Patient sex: F
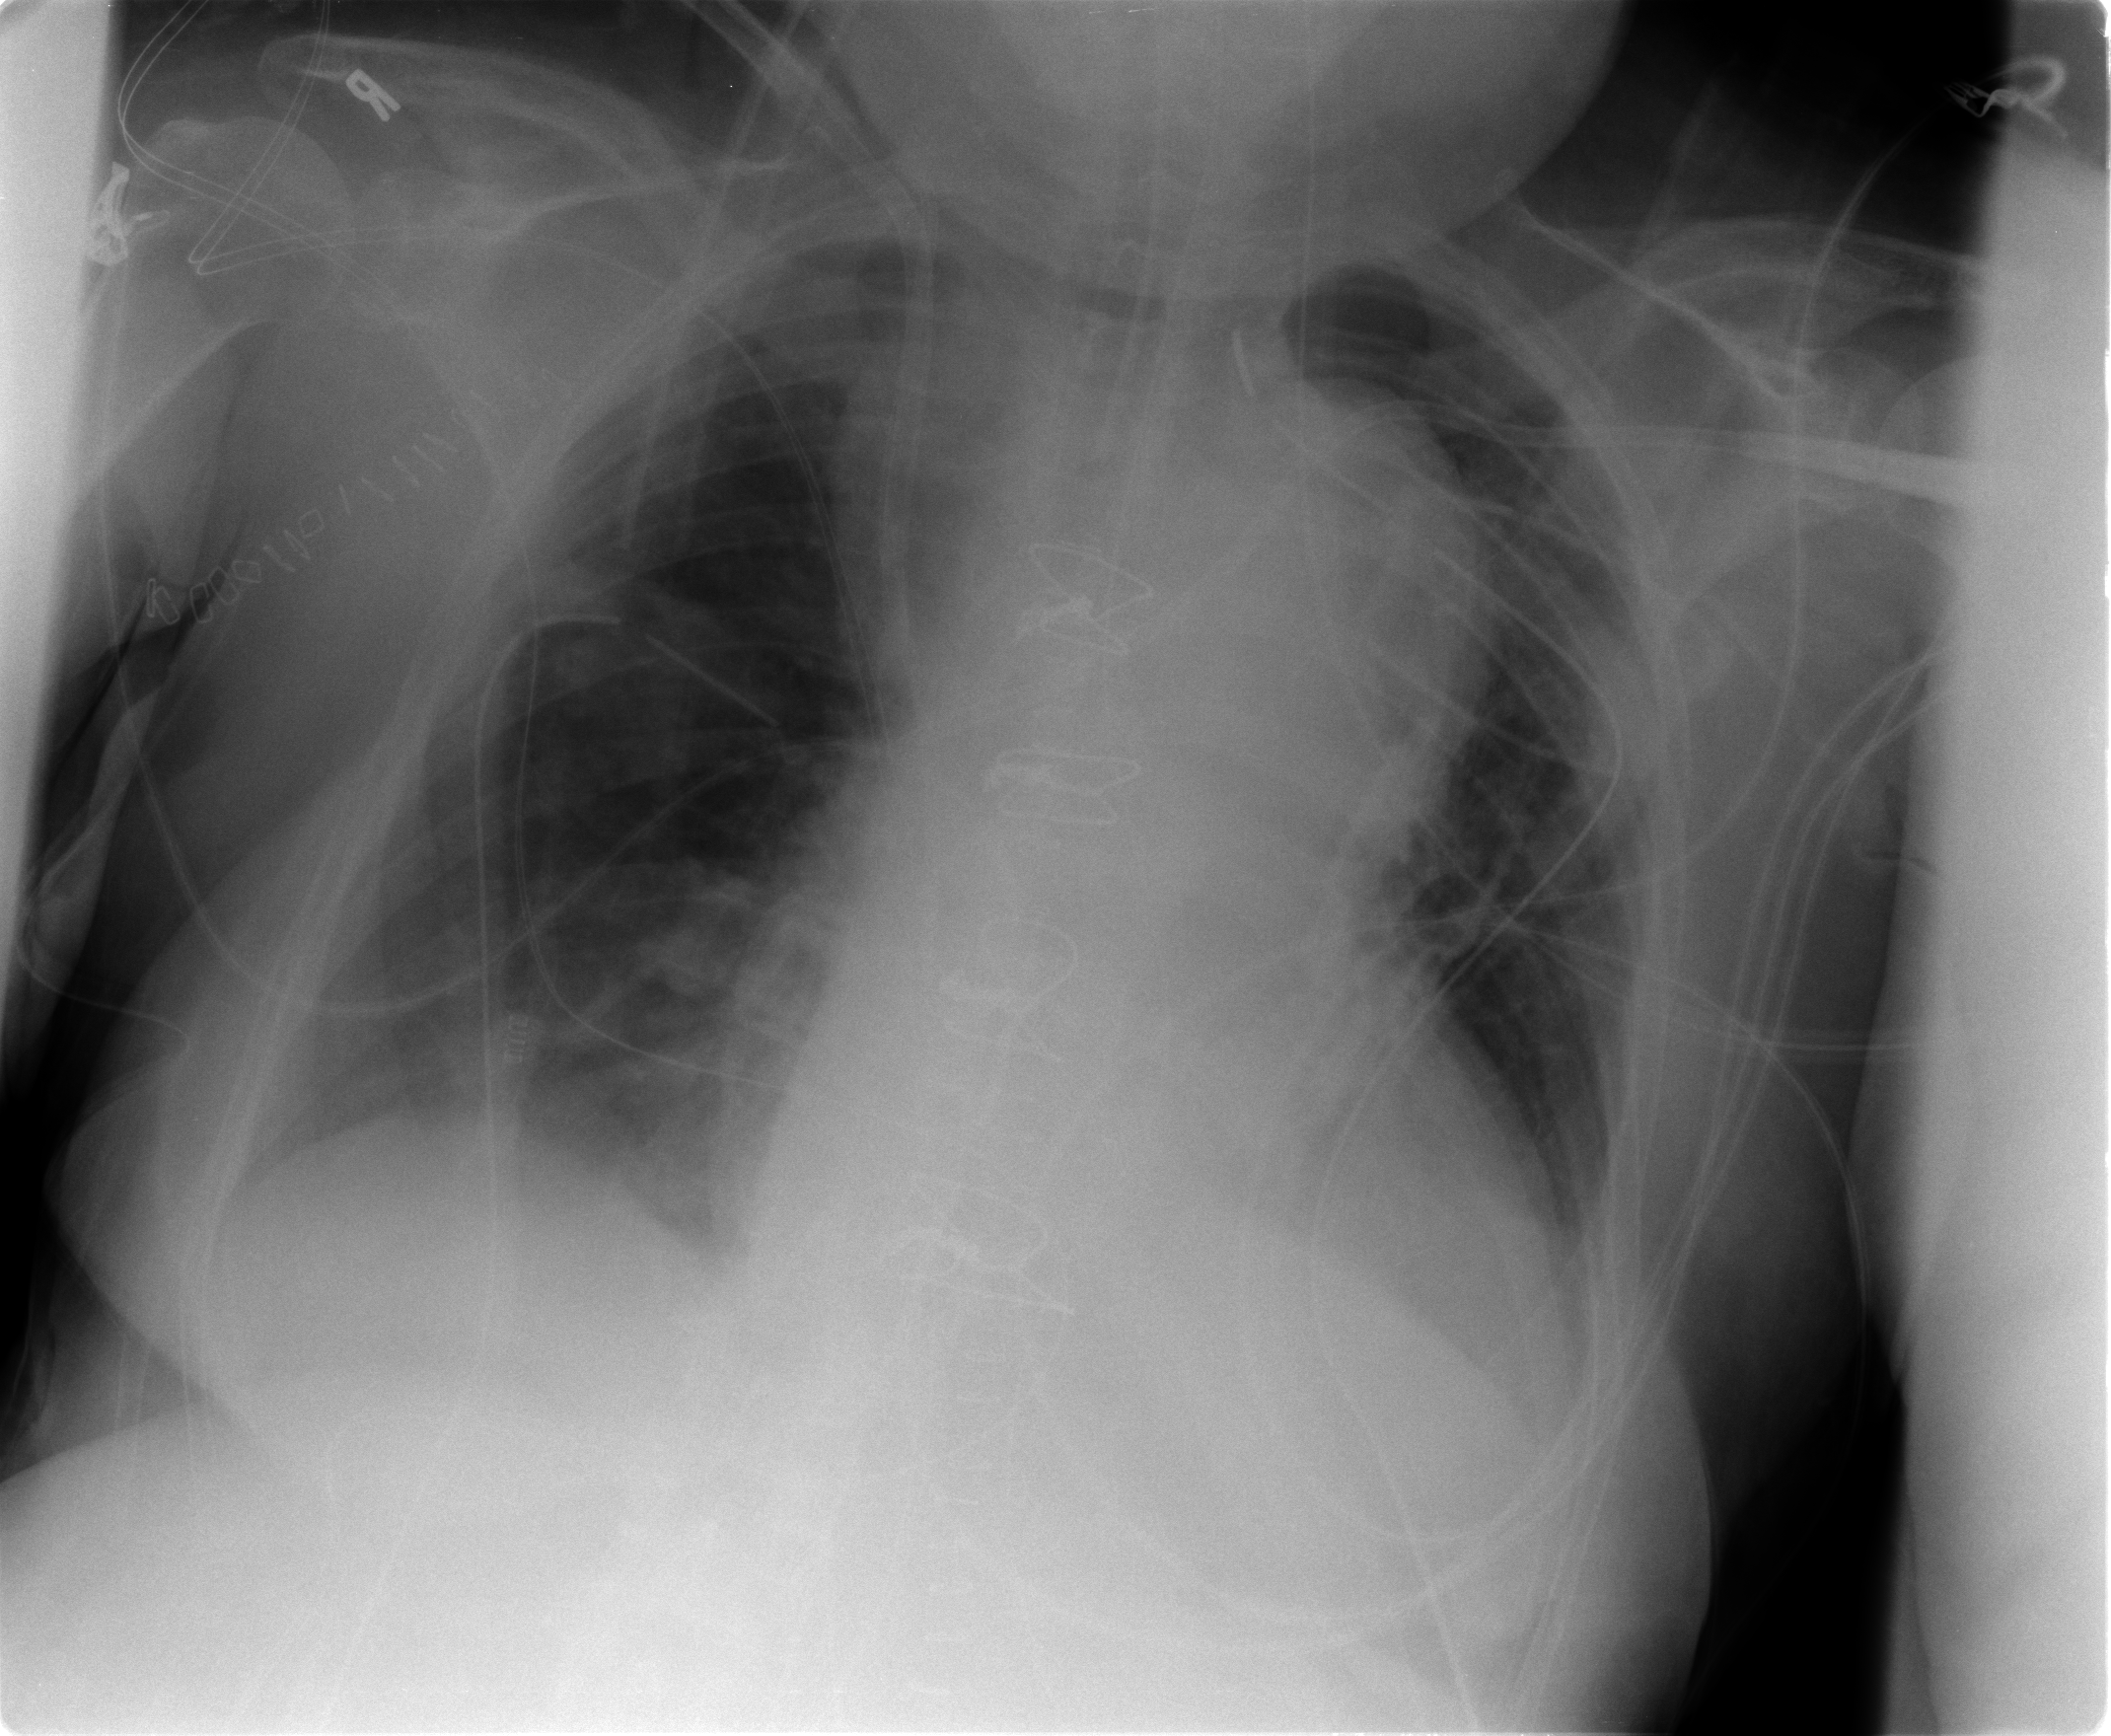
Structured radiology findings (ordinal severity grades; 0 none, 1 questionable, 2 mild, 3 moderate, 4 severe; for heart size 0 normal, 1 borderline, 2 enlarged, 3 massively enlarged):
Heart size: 2
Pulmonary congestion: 2
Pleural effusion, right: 2
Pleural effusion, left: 2
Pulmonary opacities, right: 0
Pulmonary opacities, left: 0
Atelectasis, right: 2
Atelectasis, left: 0